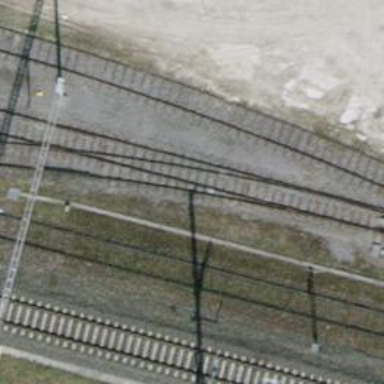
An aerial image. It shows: Railway switch.